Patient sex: F
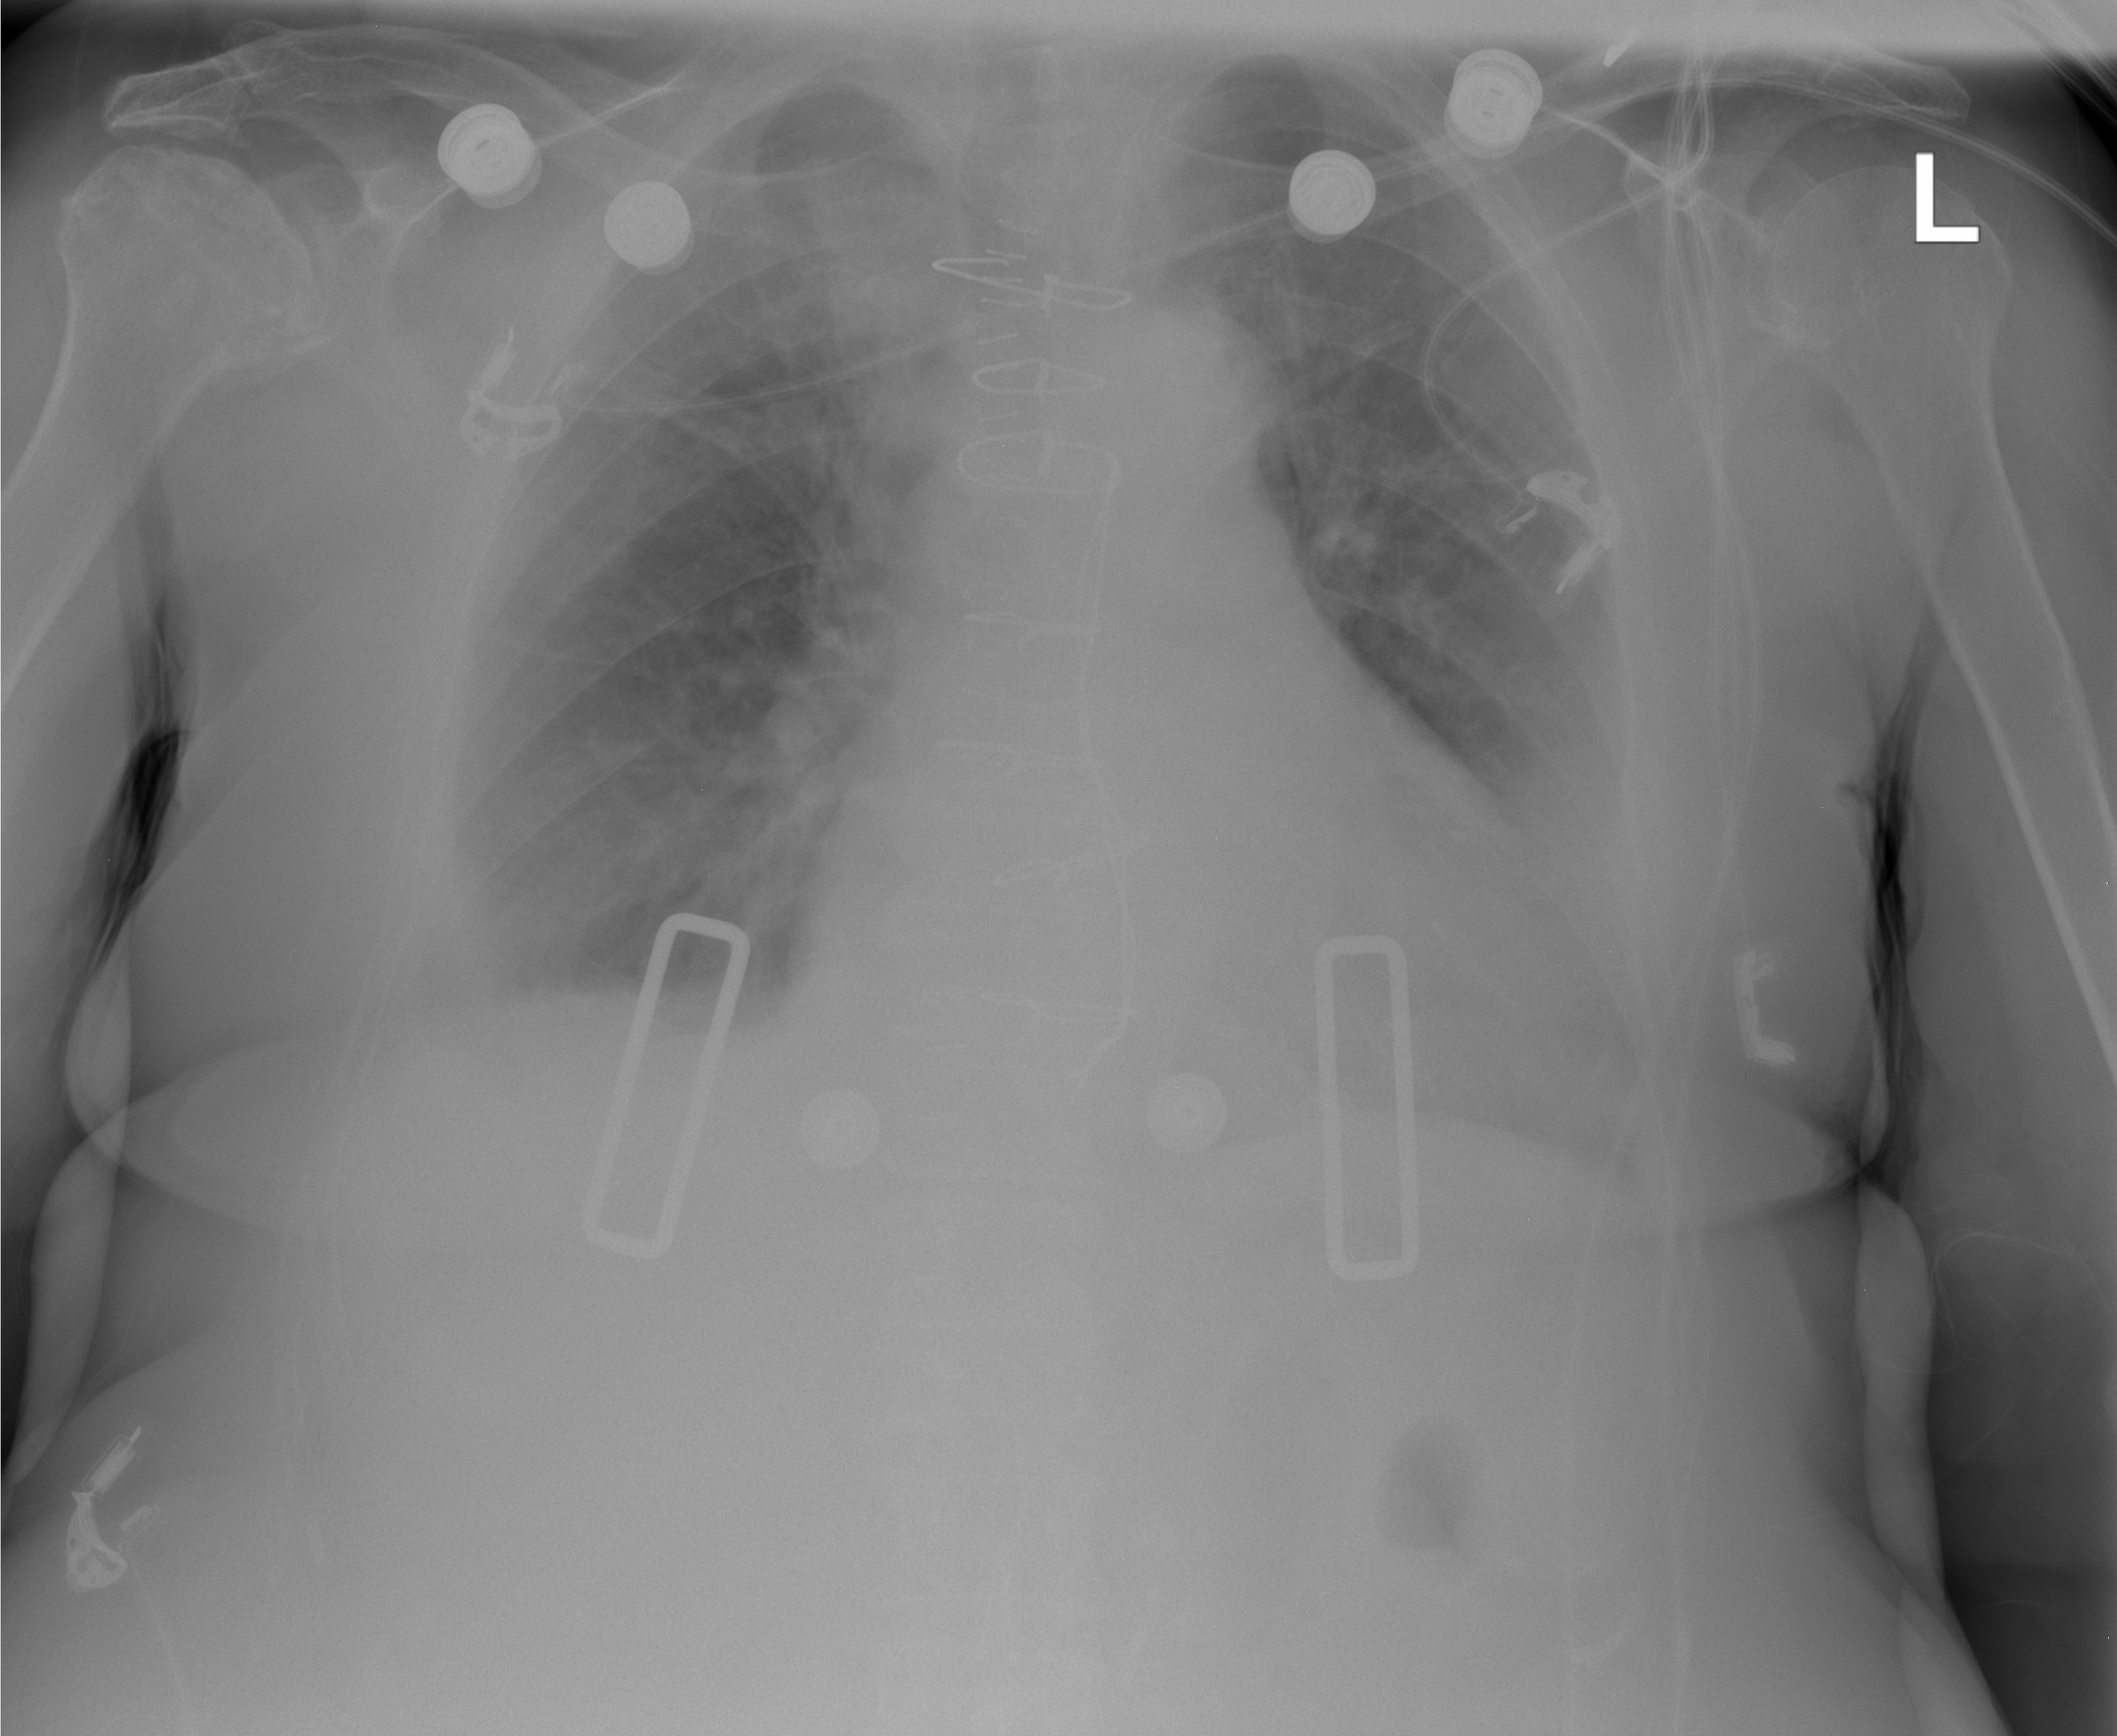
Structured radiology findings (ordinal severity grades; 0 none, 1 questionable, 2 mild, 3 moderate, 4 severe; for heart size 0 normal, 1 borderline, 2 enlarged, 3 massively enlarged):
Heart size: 2
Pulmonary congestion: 2
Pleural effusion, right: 2
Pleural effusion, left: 2
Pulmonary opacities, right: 0
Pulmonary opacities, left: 0
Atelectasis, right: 2
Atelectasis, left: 2